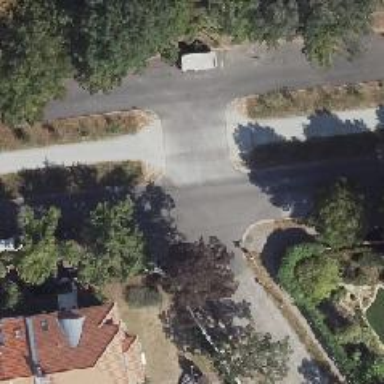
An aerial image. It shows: Unmarked concrete footway crossing with central island.